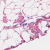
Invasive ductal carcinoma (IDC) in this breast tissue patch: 0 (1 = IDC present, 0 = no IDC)